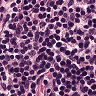
Metastatic tissue present: no